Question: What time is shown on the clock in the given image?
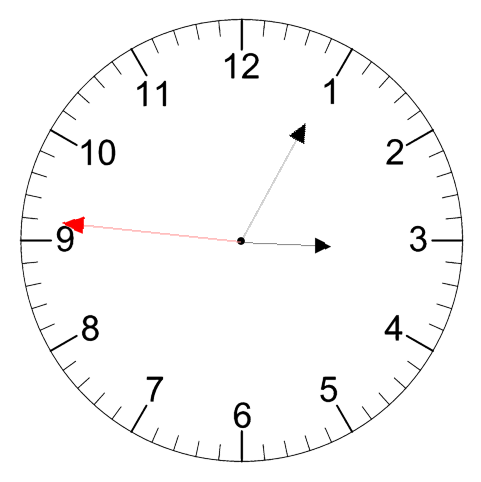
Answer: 03:04:46